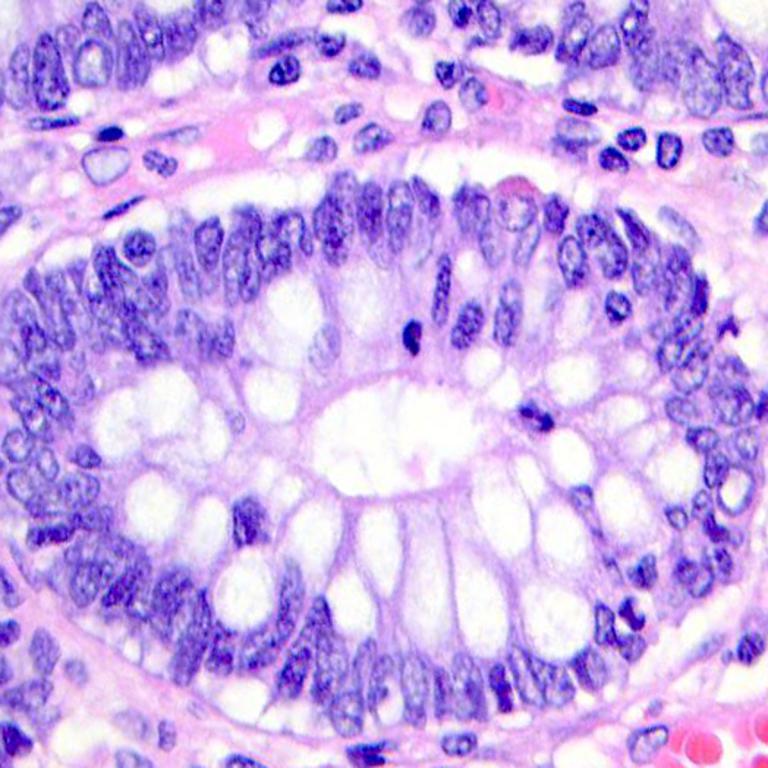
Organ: colon
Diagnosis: benign